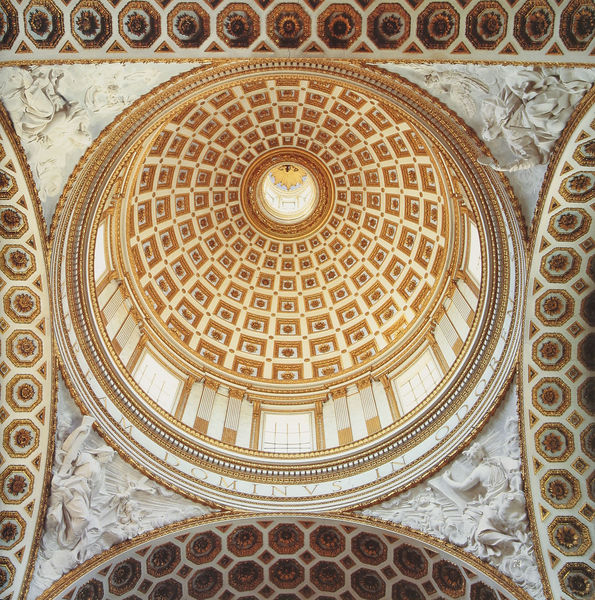
Titel: Rom, San Giovanni in Laterano, Corsini Kapelle
Künstler: Alessandro Galilei
Standort: Rom, S. Giovanni in Laterano (EU - I - Latium)
Schlagwörter: weiß, fenster, laterne, licht, säulen, ornament, kirche, gold, rund, pilaster, kuppel, stuck, bögen, gewölbe, zwickel, kassetten, reliefs, kassettiert, helle, evangelisten, kasseten